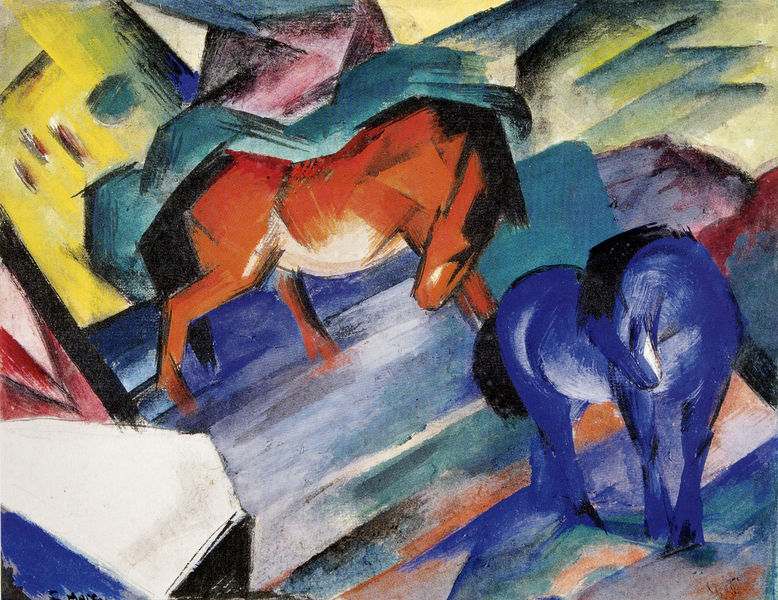
Titel: Rotes und blaues Pferd
Künstler: Franz Marc
Standort: München
Institution: Städtische Galerie im Lenbachhaus
Schlagwörter: baum, berg, blau, felsen, gemälde, kampf, kopf, weiß, gelb, grün, impressionismus, kubismus, landschaft, ocker, bewegung, braun, bunt, fenster, licht, orange, pastell, schwarz, symbol, türkis, gebäude, gras, haus, rot, tier, tiere, wiese, expressionismus, malerei, augen, stehen, öl, ebene, häuser, natur, weide, gebüsch, kirche, auge, stehend, kontrast, schräg, wald, esel, pferd, pferde, reiter, rund, beine, blesse, deutschland, hufe, mähne, reiten, schwanz, schweif, farbig, komplementär, fassade, zwei, moderne, abstrakt, farben, fläche, flächen, gebirge, modern, formen, lila, violett, grasen, linien, weis, ausdruck, erhaben, krieg, treppe, essen, spielen, stufen, bauch, ölfarbe, scham, schenkel, gründ, striche, abstraktion, umriss, abstrahiert, spiel, futurismus, eckig, münchen, expressionistisch, geheimnis, geld, kontur, steht, form, strich, kreise, wirr, kreativ, charakter, franz, graphisch, ecken, kontraste, diagonal, geometrisch, leib, hintergund, läufe, kristall, blaugrün, dynamisch, expressiv, blitz, pfer, maul, fressen, struktur, diagonale, säugetier, farbfelder, weich, mystik, kanten, gaul, facette, blauer reiter, primärfarben, kandinsky, chagall, klassisch, kubisch, avantgarde, gouache, trab, elemente, facetten, franz marc, marc, murnau, der blaue reiter, mack, kantig, kristallin, franz marck, mark, pantheismus, blaues pferd, prisma, brechung, abstrakit, aufgeregt, bleuer reiter, einfallsreich, framz, fäche, geometire, läuffe, oranfe, phantasievoll, reier, tire, weidende, weidende pferde, scheif, rotes pferd, trag, entartet, 20. jahrhundert, 19. jhd, nicken